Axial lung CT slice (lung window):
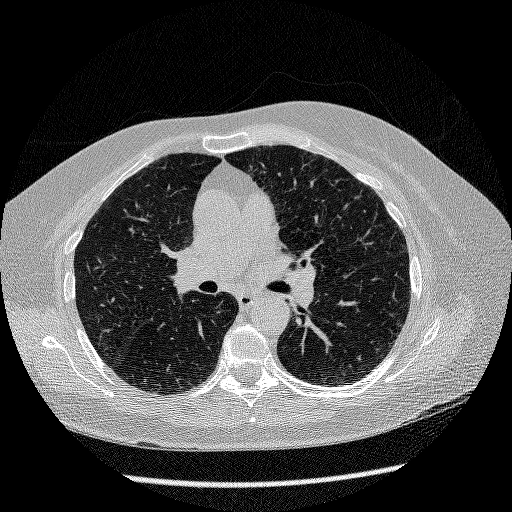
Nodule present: no